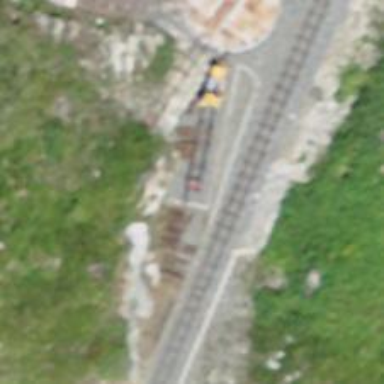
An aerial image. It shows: Unused railway yard.